Question:
I was trying to insert 1 million records into OrientDB, and this problem bothered me a lot.
I thought it might be related to file size, but when I dealt with a file bigger than 300MB, it works fine.
Only when I tried to insert a file the size of which was bigger than 800MB, did it detect the error.
I have tried to split the file into 10 files, and process them one by one, but it still failed while dealing with the 7th one.
I googled it, which told that there is no limit of file size in orientDB.
Besides, none of my records is larger than 2GB.
What should I do?
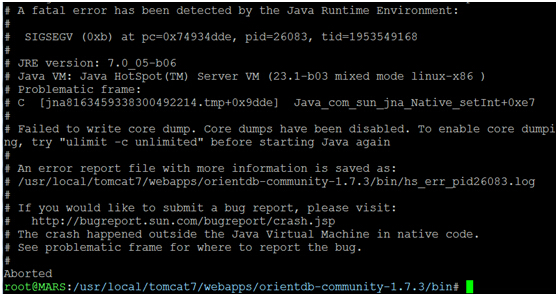
Answer: How much memory do you have? If you can allocate, for example, 4 GB to OrientDB, I suggest to allocate 25% of JVM Heap and the rest to the OrientDB DiskCache (size in MB).
To do this open bin/server.sh script and modify last line setting these settings:
'java -Xmx=1G -Dstorage.diskCache.bufferSize=3000'
Another advice: upgrade to last v. 1.7.6, by overwriting the jars under OrientDB's lib directory and restart it.